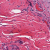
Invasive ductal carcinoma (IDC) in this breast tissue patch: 0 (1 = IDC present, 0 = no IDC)